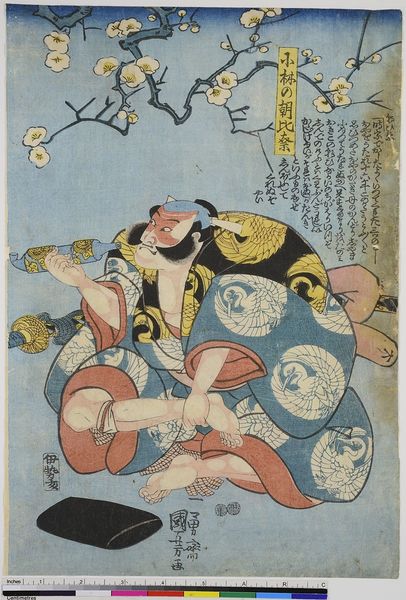
Titel: Der Schauspieler Nakamura Fukusuke I als Koabayashi no Asahina
Künstler: Utagawa Kuniyoshi
Standort: Hamburg
Institution: Museum für Kunst und Gewerbe Hamburg
Schlagwörter: baum, fuß, ast, strauch, sitzend, holzschnitt, japan, schrift, kissen, pfeife, glatze, zweig, druckgraphik, druckgrafik, herrscher, zeit, schauspieler, farbholzschnitt, schauspielerin, ofeife, kimono, kirschblüte, kabuki, edo, reproduktionen, tabakspfeife, druckerzeugnisse, bäume, sträucher, tierornamente, blütenzweig